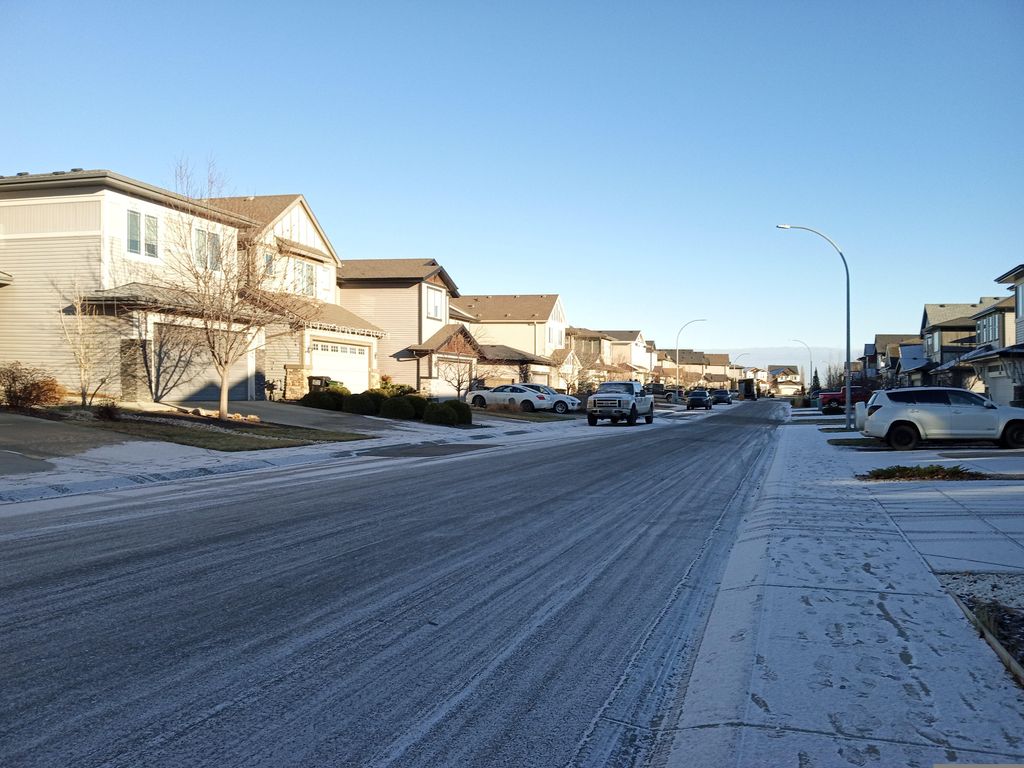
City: edmonton